Field crop: maize
Growth stage: 2
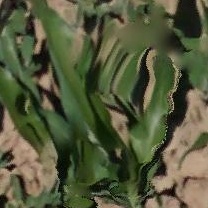
Species: maize